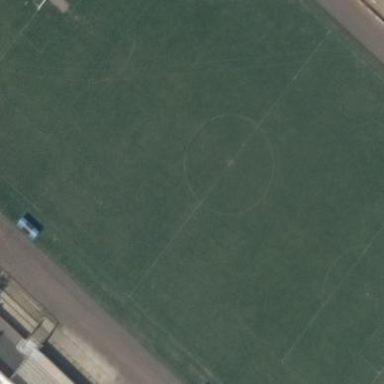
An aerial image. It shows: Soccer pitch for outdoor sports and leisure activities.